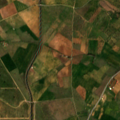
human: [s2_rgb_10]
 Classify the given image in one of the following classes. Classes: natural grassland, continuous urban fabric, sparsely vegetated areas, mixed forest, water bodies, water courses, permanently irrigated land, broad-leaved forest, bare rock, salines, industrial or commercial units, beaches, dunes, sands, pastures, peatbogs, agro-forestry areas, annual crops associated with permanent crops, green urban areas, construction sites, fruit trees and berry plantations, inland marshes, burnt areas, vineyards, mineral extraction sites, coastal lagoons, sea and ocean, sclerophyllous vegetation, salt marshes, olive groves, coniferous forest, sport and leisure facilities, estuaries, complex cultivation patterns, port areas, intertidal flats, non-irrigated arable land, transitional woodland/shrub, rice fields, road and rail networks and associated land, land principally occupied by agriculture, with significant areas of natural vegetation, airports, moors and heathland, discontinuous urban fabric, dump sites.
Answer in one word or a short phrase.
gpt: non-irrigated arable land, olive groves